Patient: sex F, age 64
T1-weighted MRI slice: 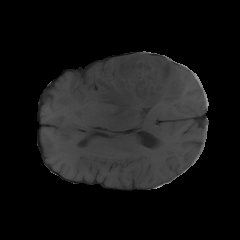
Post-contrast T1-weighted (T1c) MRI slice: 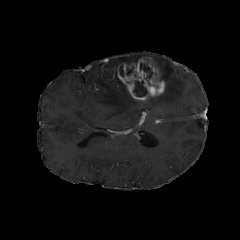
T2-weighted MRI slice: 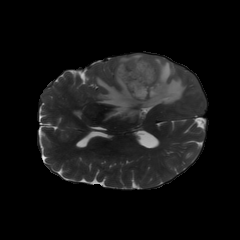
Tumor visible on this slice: yes
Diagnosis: Glioblastoma, IDH-wildtype
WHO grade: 4